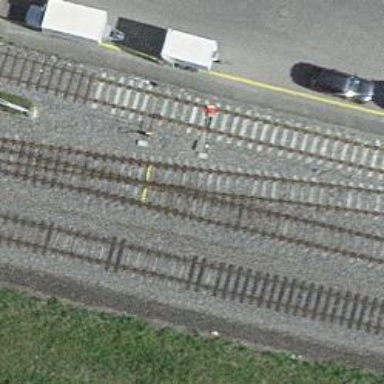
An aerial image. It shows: Single rail track for railway.